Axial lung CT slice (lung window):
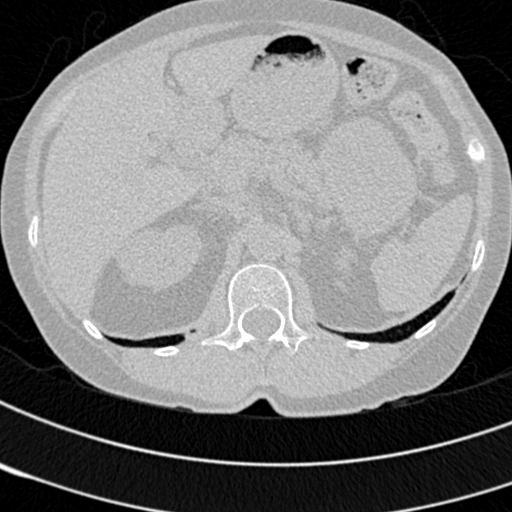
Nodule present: no